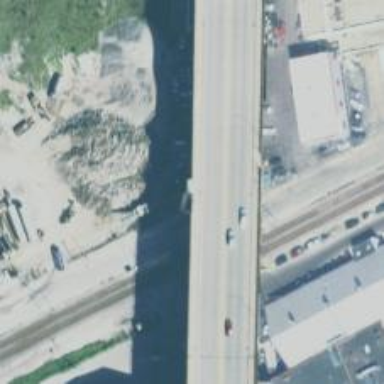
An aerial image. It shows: Viaduct footway bridging the road.